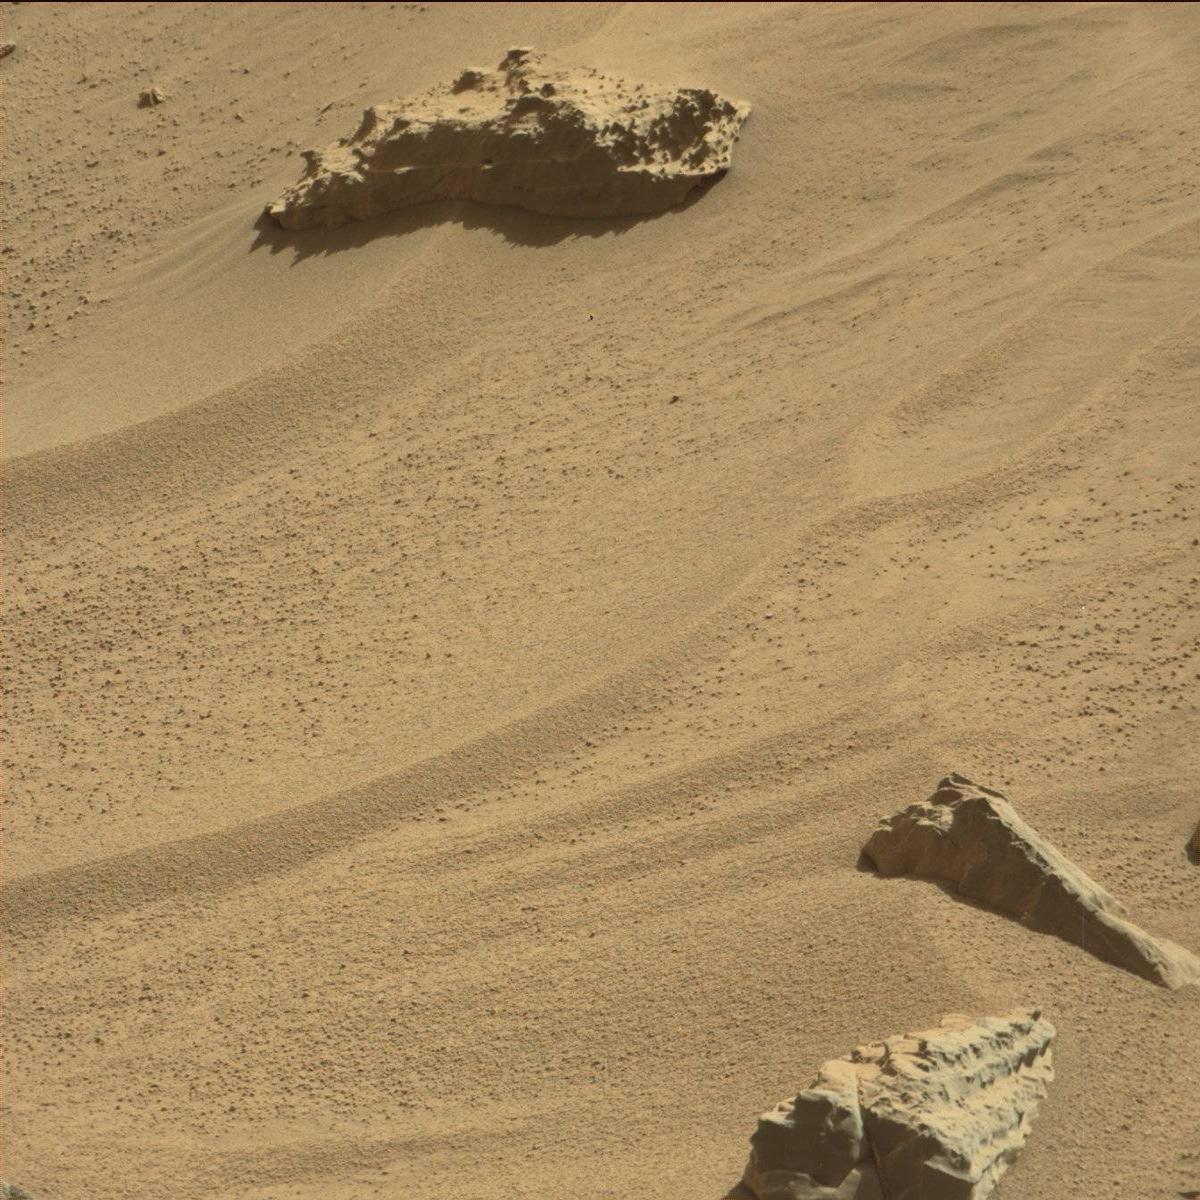
Terrain classes present: Bedrock, Sand / Soil